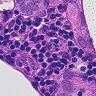
Metastatic tissue present: yes